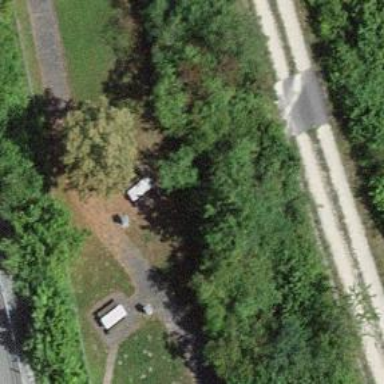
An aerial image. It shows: Picnic table located in leisure land area.